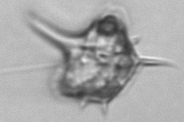
Label: Amylax